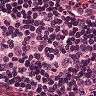
Metastatic tissue present: no